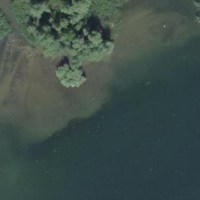
EUNIS habitat code: 14
Species observed at this site:
Motacilla alba